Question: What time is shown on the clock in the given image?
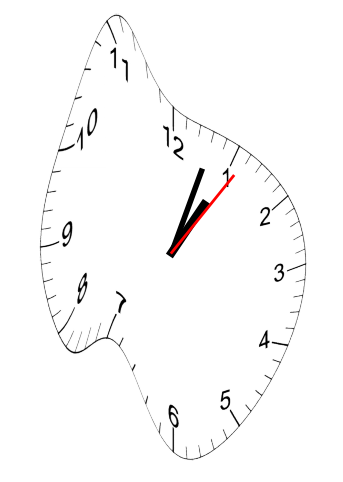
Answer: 01:03:06